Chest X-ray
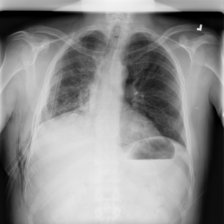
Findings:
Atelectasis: negative
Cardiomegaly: negative
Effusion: negative
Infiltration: negative
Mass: negative
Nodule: negative
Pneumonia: negative
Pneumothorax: positive
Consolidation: negative
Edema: negative
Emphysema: positive
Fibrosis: negative
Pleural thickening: negative
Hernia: negative